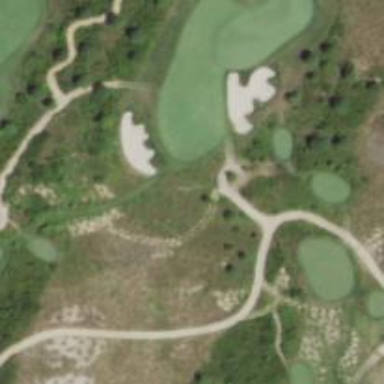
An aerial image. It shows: Path for golf carts.